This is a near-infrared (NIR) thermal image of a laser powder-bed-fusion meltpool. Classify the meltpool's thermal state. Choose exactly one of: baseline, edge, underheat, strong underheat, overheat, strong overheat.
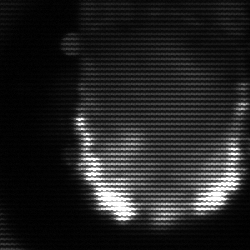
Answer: baseline